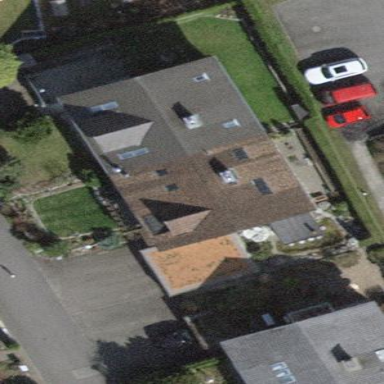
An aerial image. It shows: Simple and straightforward house.